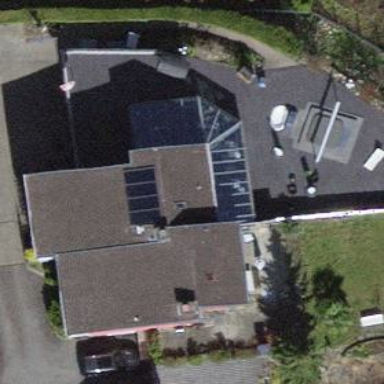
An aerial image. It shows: Solar power generator using photovoltaic panels.